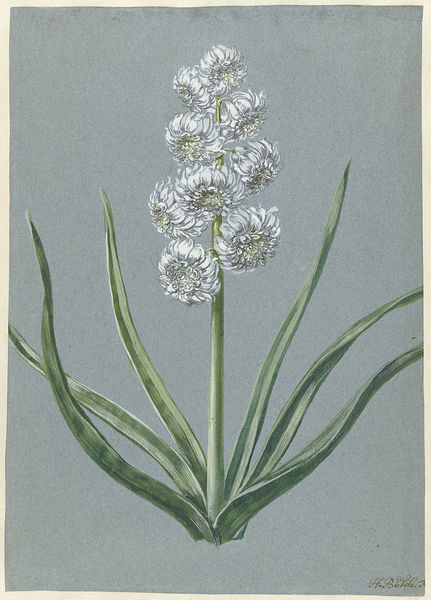
Titel: Hyacint Markgraaf Karel van Baden Durlach
Künstler: Hendrik Budde
Standort: Amsterdam
Institution: Rijksmuseum
Schlagwörter: blau, blätter, laub, weiß, aquarell, grün, blume, zeichnung, blüte, blüten, anatomie, blatt, pflanze, papier, stil, illustration, buchseite, sechs, biologie, hyazinthe, meerzwiebel, lanzettlich, lanzetlich